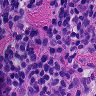
Metastatic tissue present: no